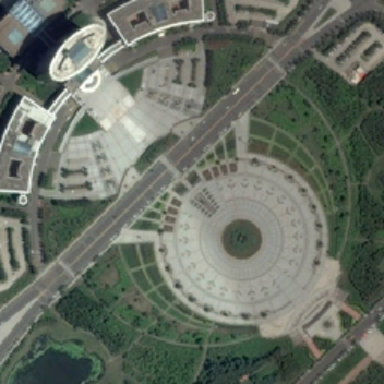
Circle square is surrounded by green trees and some buildings .